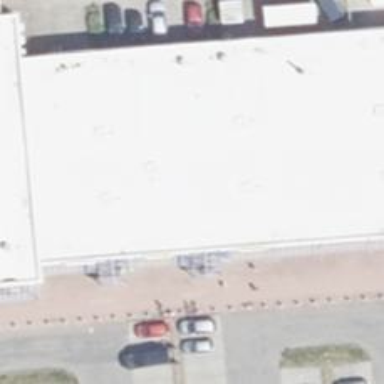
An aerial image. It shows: Clothing store.